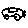
Label: car